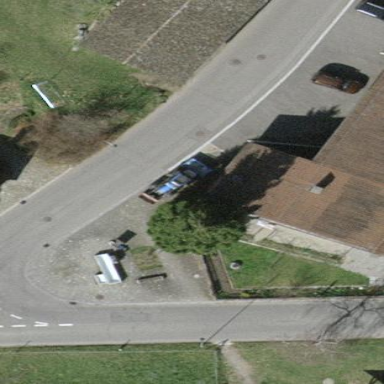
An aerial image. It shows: House with skillion roof shape.